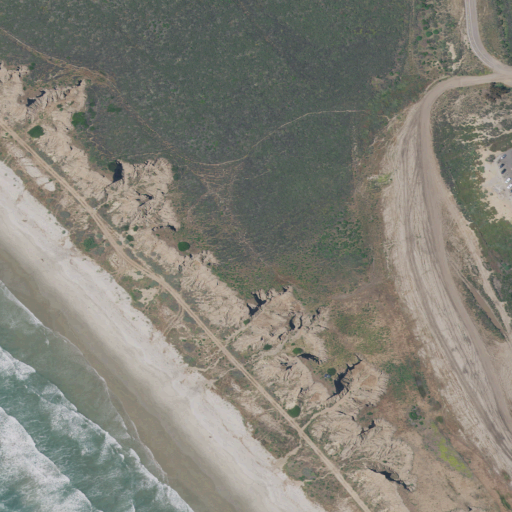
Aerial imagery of point in California named Lantern Point containing shrub, grassland, open water, barren land, low intensity development, medium intensity development, and open development